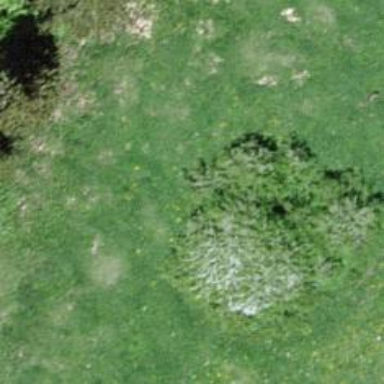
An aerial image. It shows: Needle-leaved tree in nature.